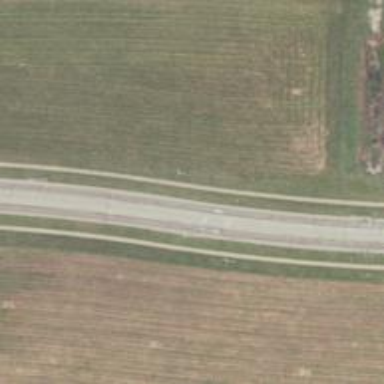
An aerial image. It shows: Road with "through" marking.